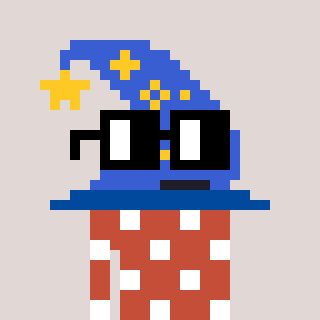
a pixel art character with square black glasses, a wizard hat-shaped head and a rust-colored body on a warm background